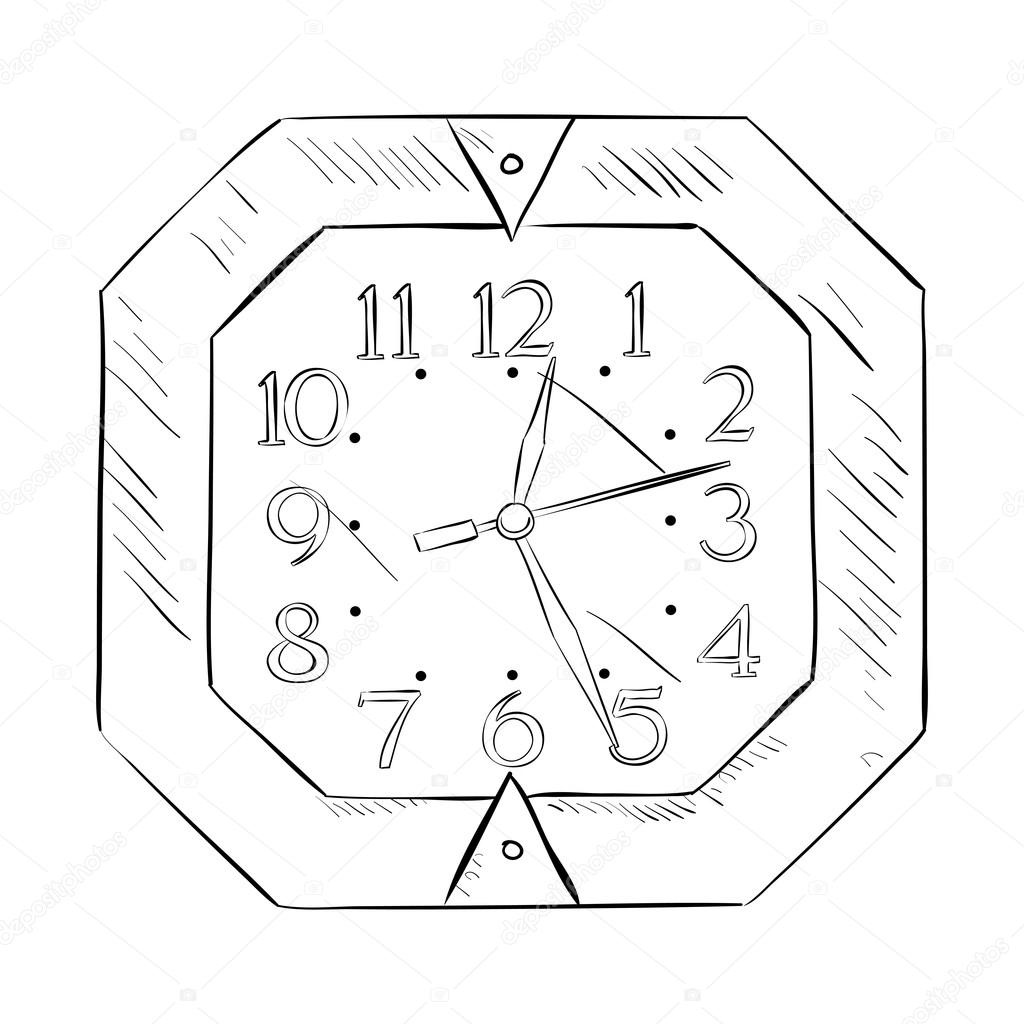
Label: wall clock